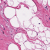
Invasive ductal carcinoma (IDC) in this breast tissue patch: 0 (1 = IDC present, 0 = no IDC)